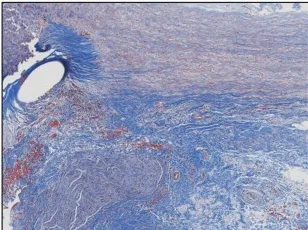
(C) Masson's trichrome stain shows the anastomotic site between the native pulmonary artery and the graft material. The oval unstained space at the left represents the site of suture placement. The graft material (to the right of the suture) is characterized by an organized, aligned accumulation of collagen fibers and spindle-shaped cells. The bottom portion of the picture shows the vascular adventitia with a section of nerve fiber.
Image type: pathology (masson_trichrome)